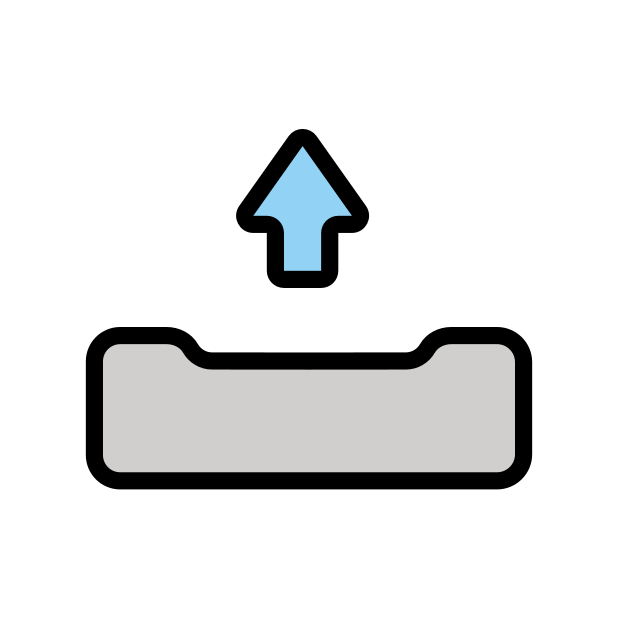
outbox tray